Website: home-depot
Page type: billing-address
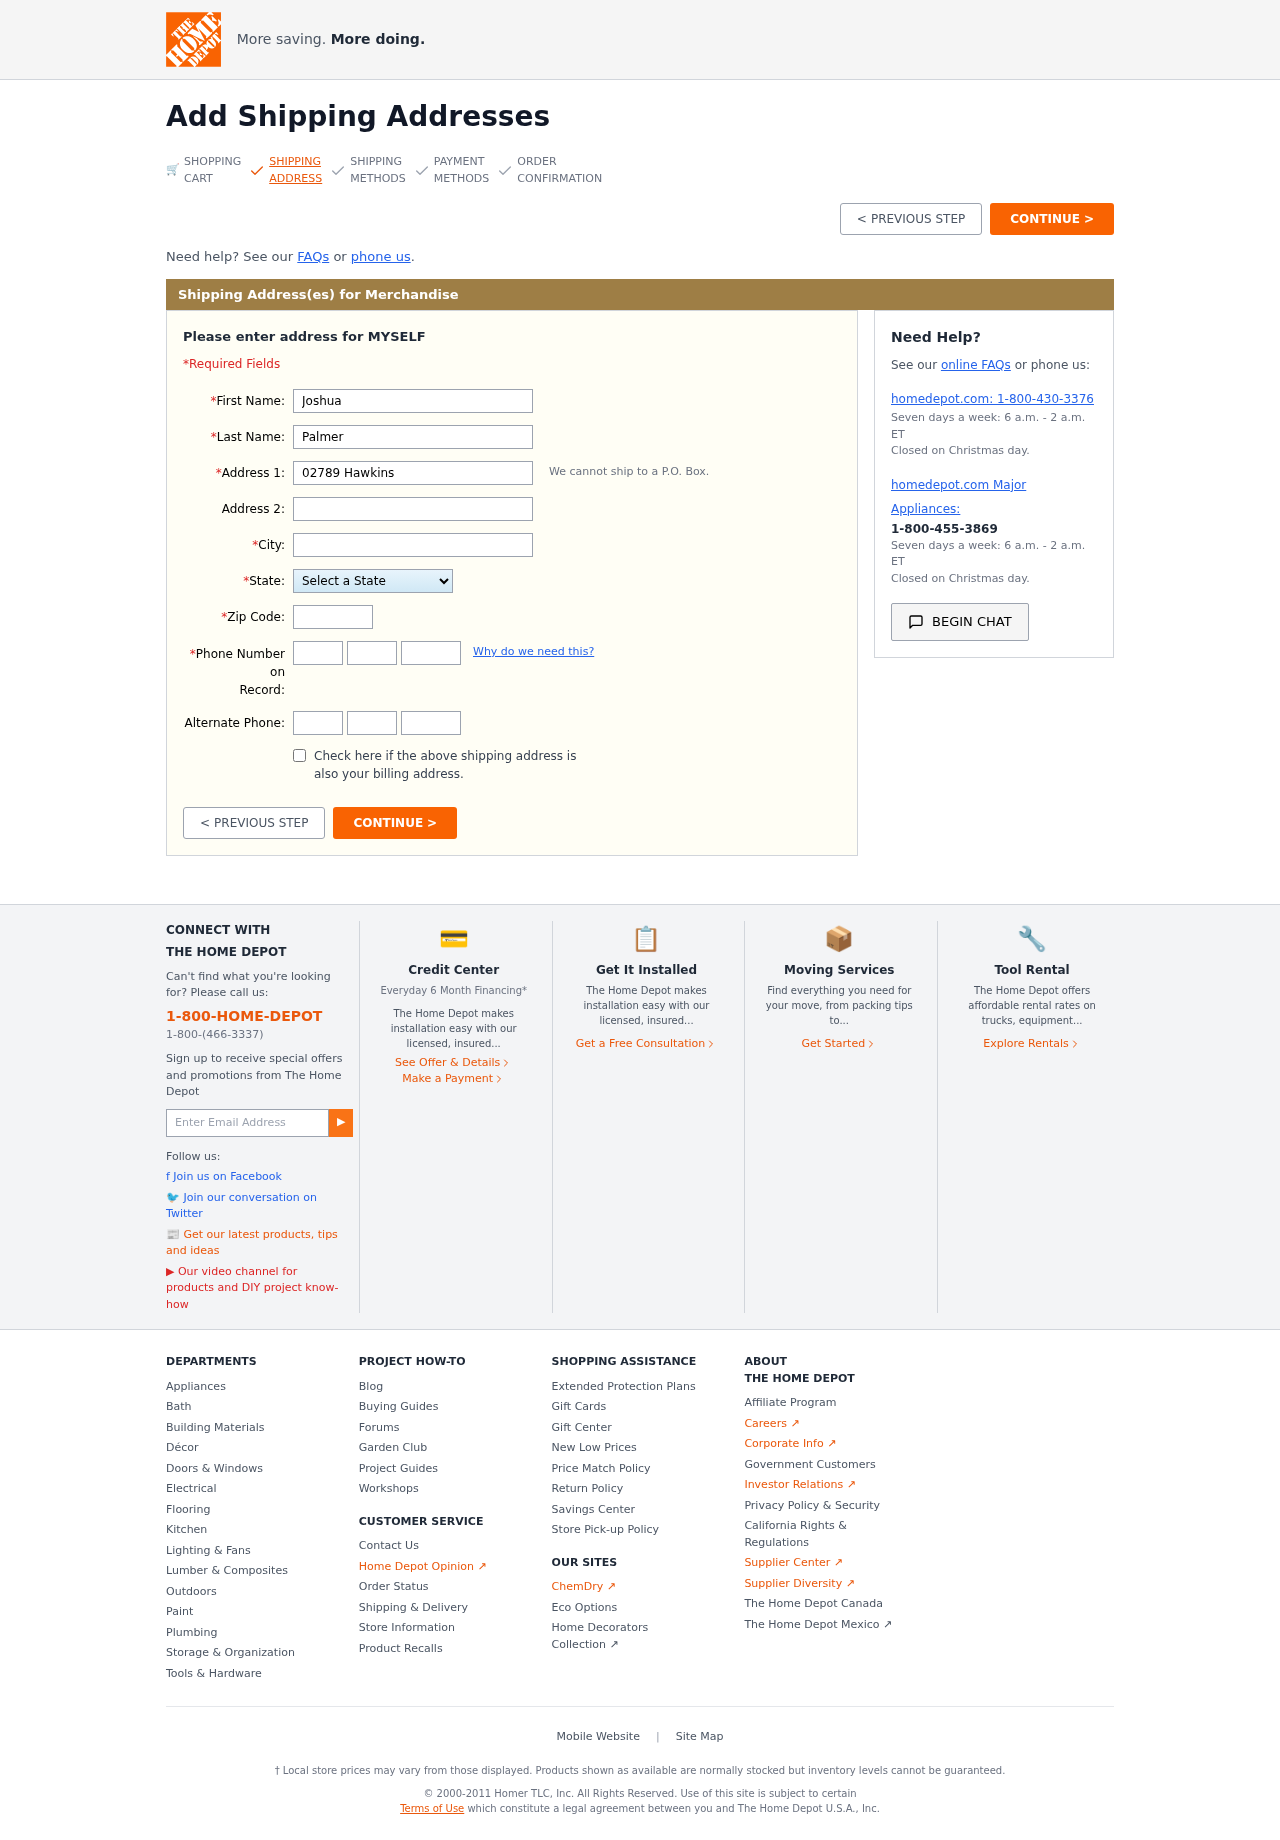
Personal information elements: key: PII_STATE
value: MP
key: PII_FIRSTNAME
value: Joshua
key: PII_LASTNAME
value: Palmer
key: PII_STREET
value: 02789 Hawkins Forge Suite 053
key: PII_CITY
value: South Courtneymouth
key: PII_POSTCODE
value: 83939
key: PII_PHONE_AREA
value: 466
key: PII_PHONE_PREFIX
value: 749
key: PII_PHONE_LINE
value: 8755